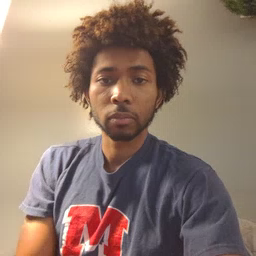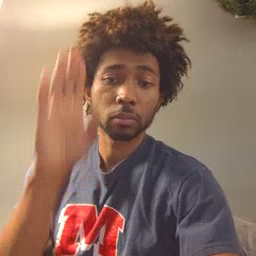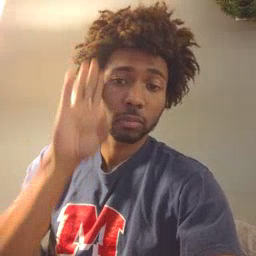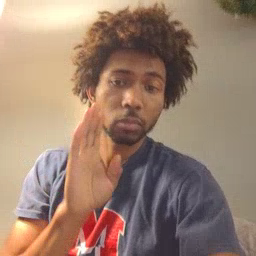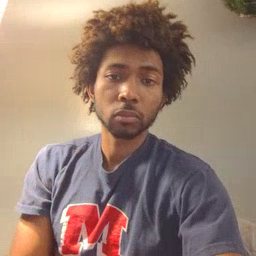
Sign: brown